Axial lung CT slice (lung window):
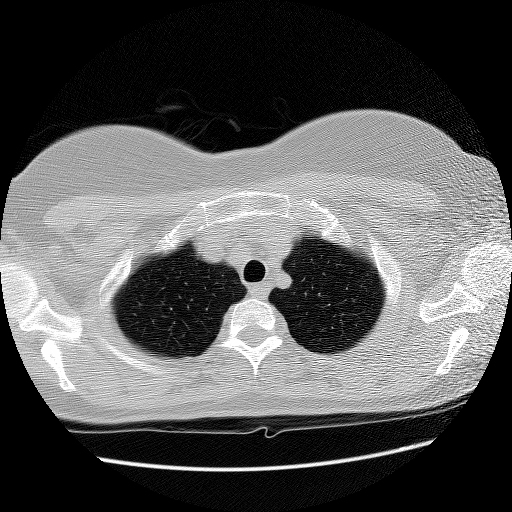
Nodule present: no